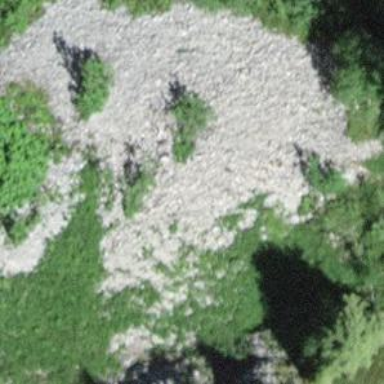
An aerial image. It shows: Natural scree.